Group 1:
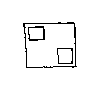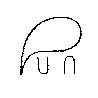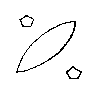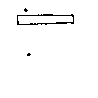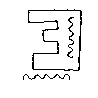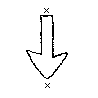
Group 2:
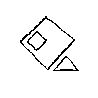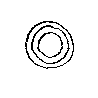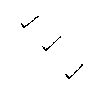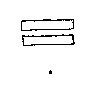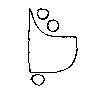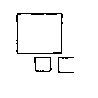
Rule separating the two groups: One large shape and two smaller identical ones vs. not so.
Concepts: and, big, conjunction logical, large, same, same_shape, size, small
Author: Douglas R. Hofstadter